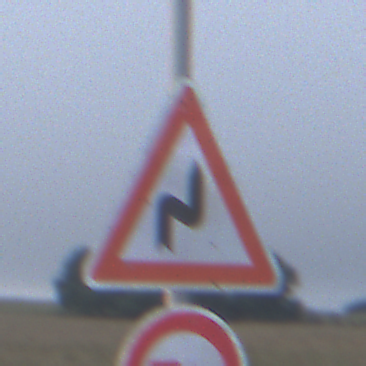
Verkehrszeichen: DoppelkurveRechts
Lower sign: UeberholverbotKraftfahrzeuge
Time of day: SunriseSunset
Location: Outdoor (Nature)
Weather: Overcast
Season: NotSpecified
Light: Natural